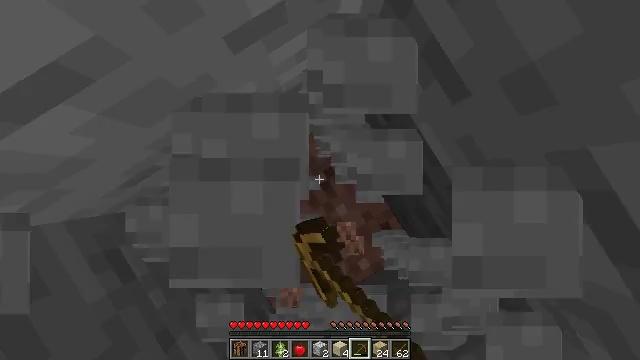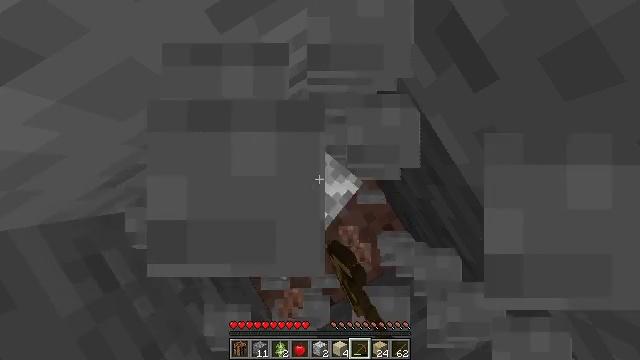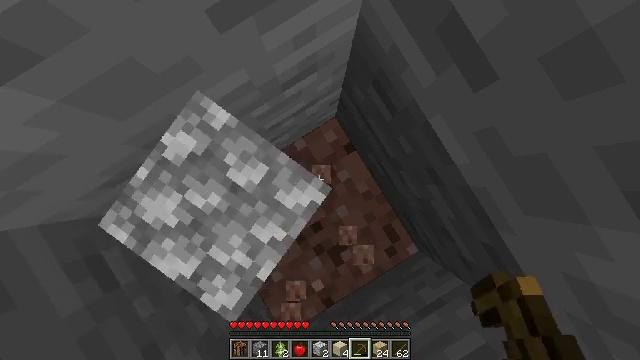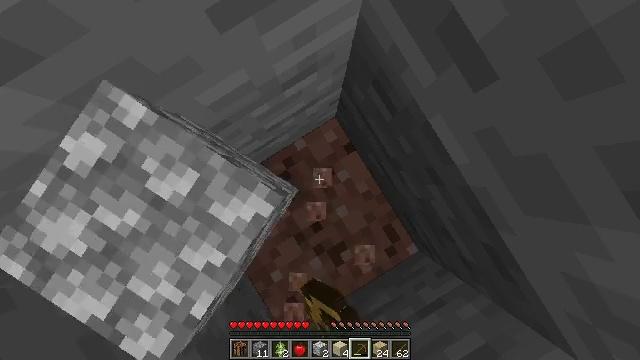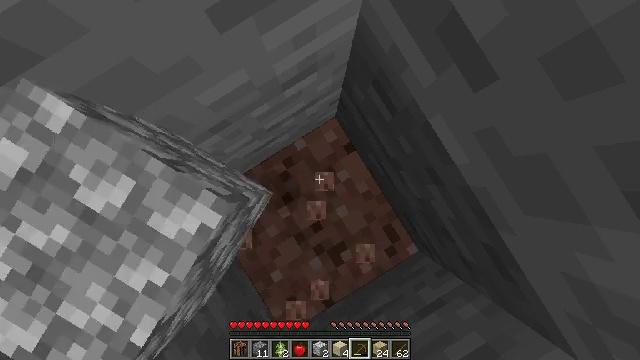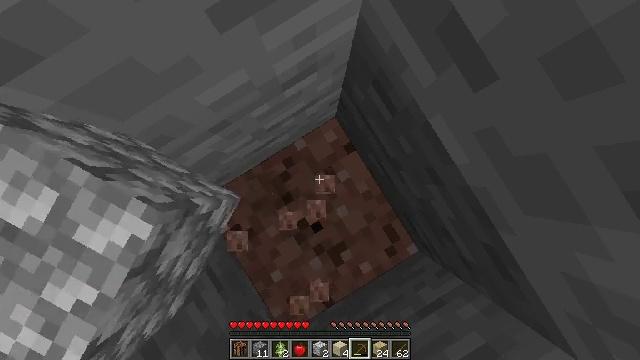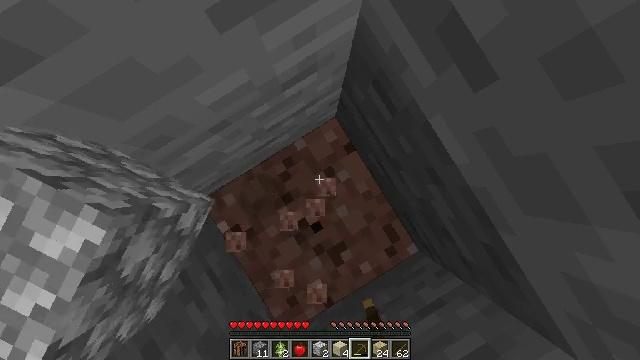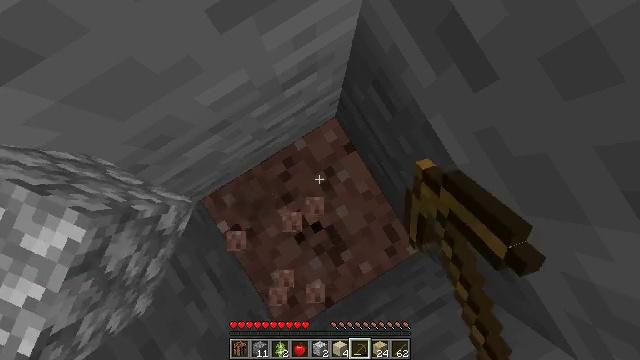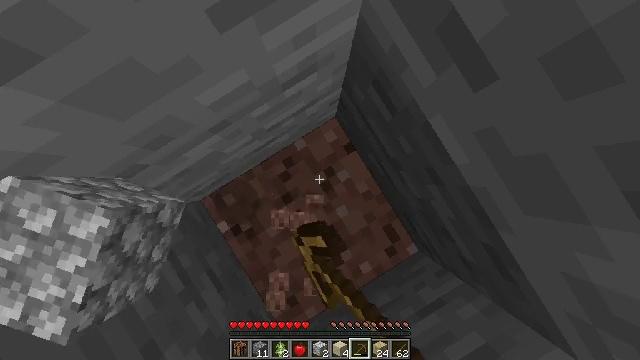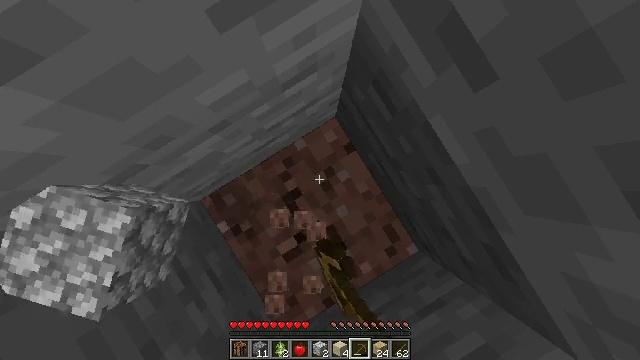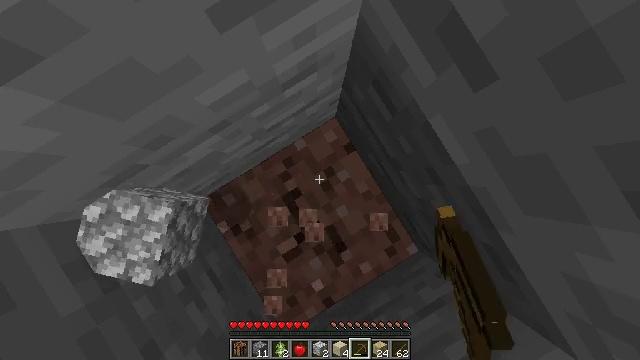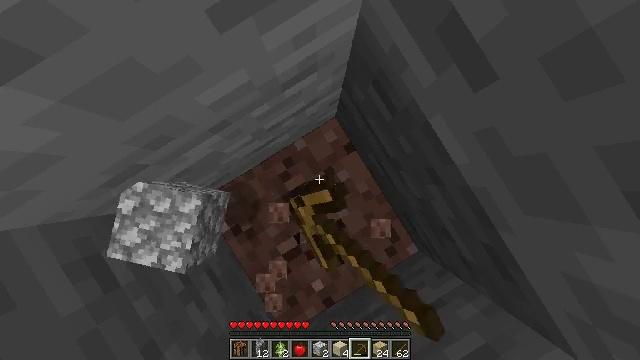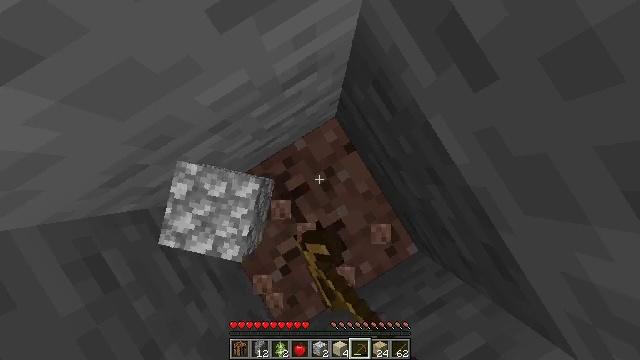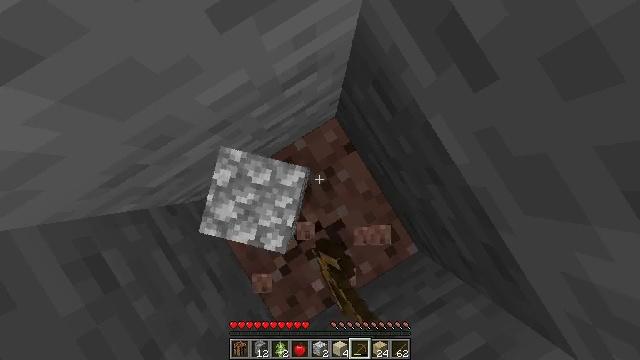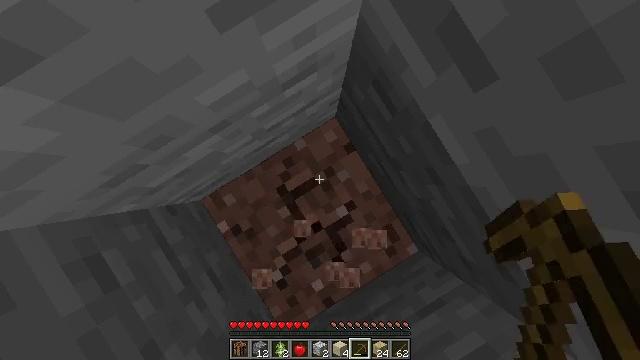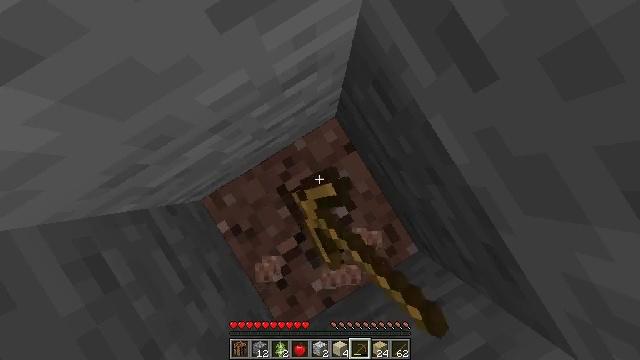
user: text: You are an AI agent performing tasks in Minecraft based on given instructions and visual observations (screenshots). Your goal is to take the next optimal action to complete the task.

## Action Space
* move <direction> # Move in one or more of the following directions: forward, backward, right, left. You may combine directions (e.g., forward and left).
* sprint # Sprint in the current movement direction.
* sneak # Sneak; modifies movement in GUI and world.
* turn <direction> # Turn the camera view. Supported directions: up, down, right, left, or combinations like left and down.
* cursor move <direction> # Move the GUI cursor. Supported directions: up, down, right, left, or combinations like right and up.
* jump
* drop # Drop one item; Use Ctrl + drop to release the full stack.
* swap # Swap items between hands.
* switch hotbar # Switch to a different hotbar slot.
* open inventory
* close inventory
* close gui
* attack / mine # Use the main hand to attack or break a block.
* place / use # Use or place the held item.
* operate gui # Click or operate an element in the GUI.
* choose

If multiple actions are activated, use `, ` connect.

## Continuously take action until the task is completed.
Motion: motion action
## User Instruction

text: Attack the ground to harvest granite.
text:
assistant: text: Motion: attack / mine
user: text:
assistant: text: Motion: attack / mine
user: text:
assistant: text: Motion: attack / mine
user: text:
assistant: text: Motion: attack / mine
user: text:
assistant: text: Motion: attack / mine
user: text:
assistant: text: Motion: attack / mine
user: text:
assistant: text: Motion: attack / mine
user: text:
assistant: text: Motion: attack / mine
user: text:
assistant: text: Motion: attack / mine
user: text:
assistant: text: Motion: attack / mine
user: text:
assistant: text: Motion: attack / mine
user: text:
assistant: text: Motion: attack / mine
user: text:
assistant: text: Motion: attack / mine
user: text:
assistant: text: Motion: attack / mine
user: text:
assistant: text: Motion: attack / mine
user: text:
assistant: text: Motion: attack / mine
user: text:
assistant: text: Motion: attack / mine
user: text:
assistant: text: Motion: attack / mine
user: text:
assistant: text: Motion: attack / mine
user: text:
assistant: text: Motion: attack / mine
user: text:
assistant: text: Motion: attack / mine
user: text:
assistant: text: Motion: attack / mine
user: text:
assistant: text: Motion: attack / mine
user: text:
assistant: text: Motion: attack / mine
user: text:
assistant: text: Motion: attack / mine
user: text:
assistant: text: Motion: attack / mine
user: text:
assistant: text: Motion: attack / mine
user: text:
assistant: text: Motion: attack / mine
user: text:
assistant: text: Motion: attack / mine
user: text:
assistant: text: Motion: attack / mine